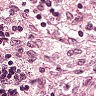
Metastatic tissue present: no